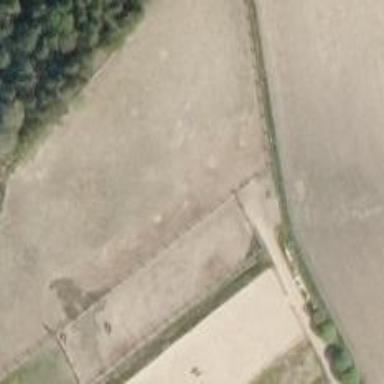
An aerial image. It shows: Fence surrounding area designated for animal keeping.